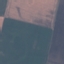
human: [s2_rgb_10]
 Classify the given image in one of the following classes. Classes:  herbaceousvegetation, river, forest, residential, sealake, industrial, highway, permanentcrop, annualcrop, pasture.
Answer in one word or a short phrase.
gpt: AnnualCrop